Question: I have a bar chart and I have text values at the end of each bar. What I would like to do is set text to invisible, and on 'mouseover' I'd like it to show the number associated with the bar, at the magnitude of that bar. I'm having trouble figuring out how to do this in an efficient manner.
'''
var tooltip = d3.select("body").append("div")
.style("position", "absolute")
.attr("class", "tooltip")
.style("opacity", 0);
var rect = svg.selectAll("rect")
.attr("class", "rect")
.data(dataset)
.enter()
.append("rect")
.attr("y", function(d,i){
return yScale(i);
})
.attr("x", 0)
.attr("width", function(d,i){
return xScale(d);
})
.attr("height", h/dataset.length)
.style("fill", function(d,i){
return colors(d);
})
.on("mouseover", function(d){
d3.select(this).style("opacity", 0.5)
tooltip.transition()
.duration(200)
.style("opacity", 1);
tooltip.html(d)
.style("left", d3.event.pageX + "px")
.style("top", d3.event.pageY + "px")
})
.on("mouseout", function(d){
d3.select(this).style("opacity", 1)
tooltip.transition()
.duration(500)
.style("opacity", 0)
});
'''
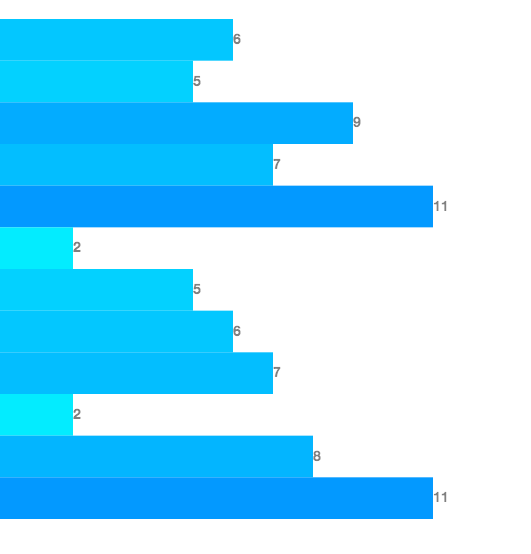
Answer: Instead of 'mouseover' and 'mouseout', I recommend doing it with '$(this).hover' and '$(this).mousemove'. Try something like this:
'''
$(this).hover(
function() {
tooltip.transition()
.duration(200)
.style("opacity", 1)
// In order to trigger the magnitude or 'width' of the rect:
var rectWidth = $(this).attr("width");
}, function () {
tooltip.transition()
.duration(500)
.style("opacity", 1e-6)
}
);
/*$(this).mousemove(function(event) {
tooltip
.style("left", event.clientX + "px")
.style("top", event.clientY + "px")
});*/
'''